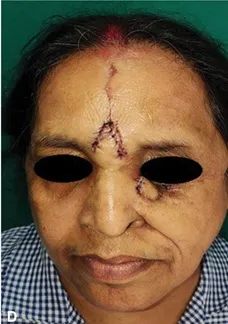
(C) Median forehead flap in situ.
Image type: medical_photograph (other_medical_photograph)